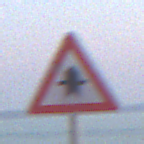
Verkehrszeichen: Vorfahrt
Umgebung: Outdoor, Urban
Tageszeit: SunriseSunset
Wetter: Clear
Licht: Natural
Jahreszeit: NotSpecified
Kontrast: MediumContrast